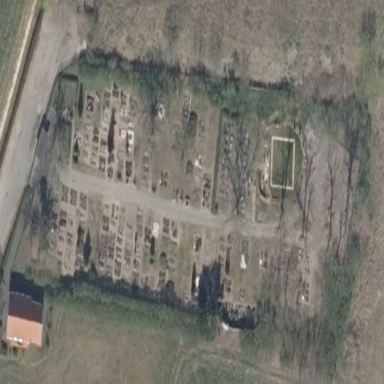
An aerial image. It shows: Cemetery.